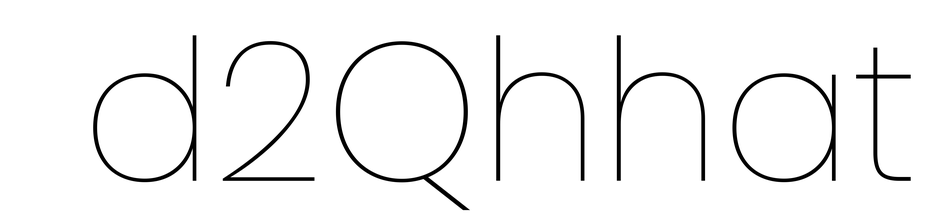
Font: Poppins-Thin